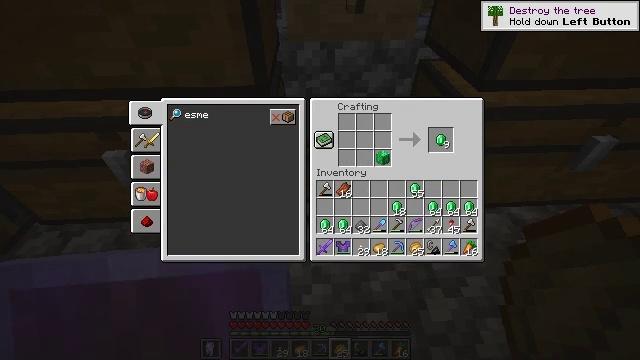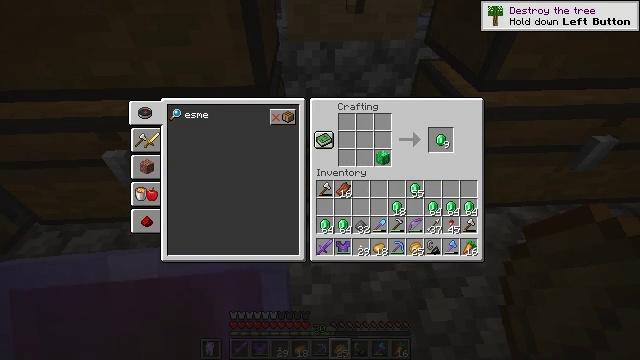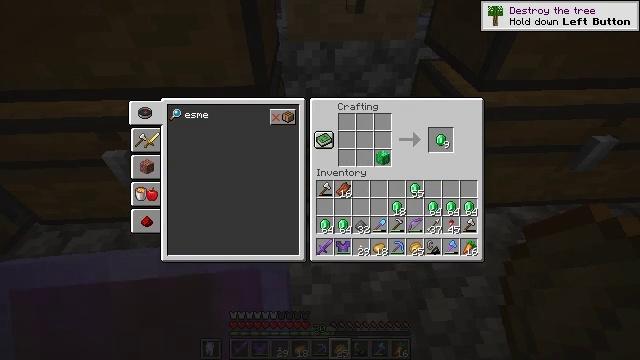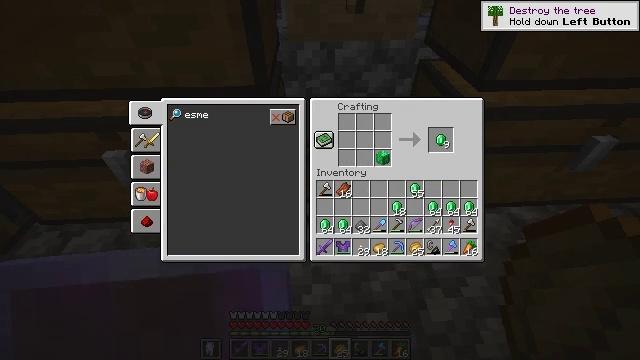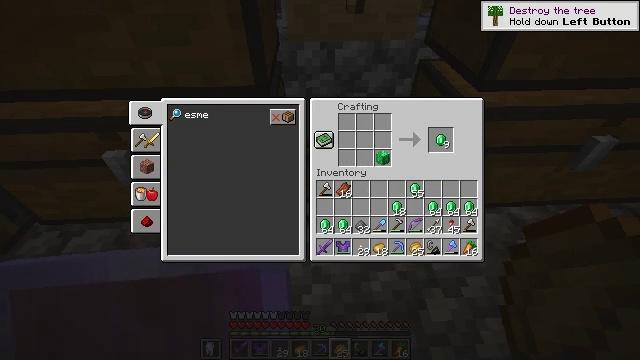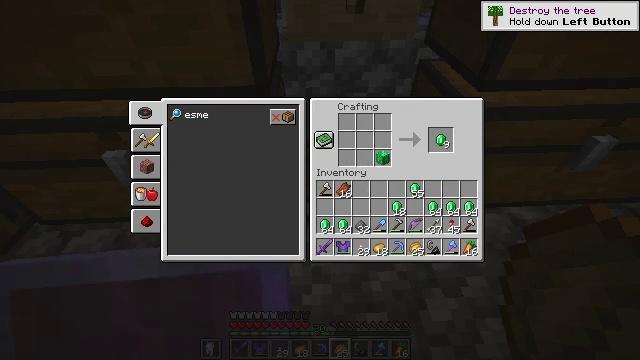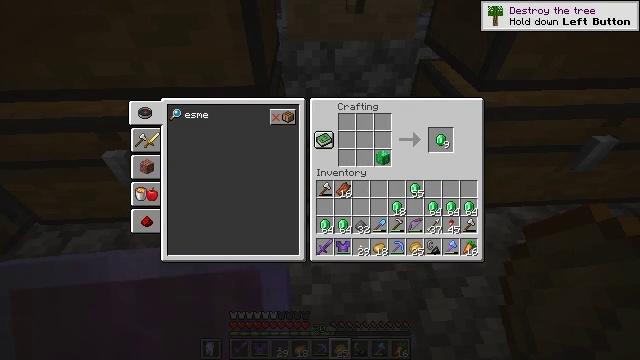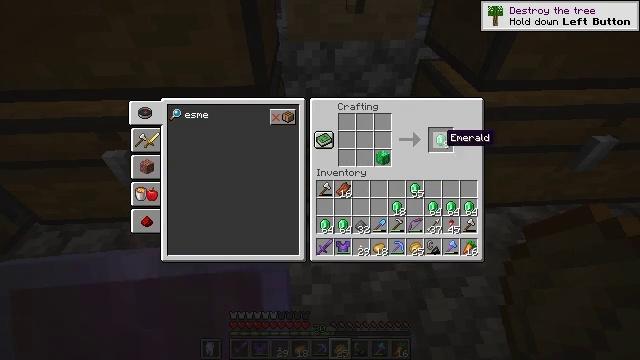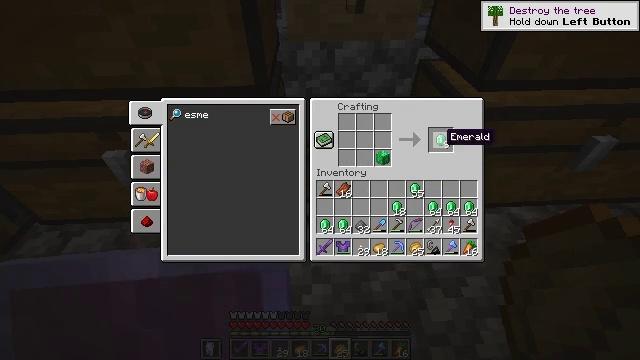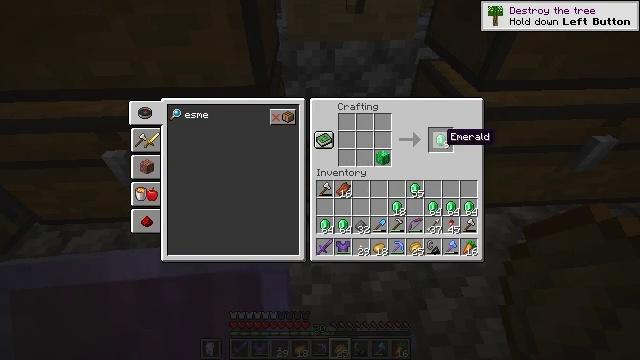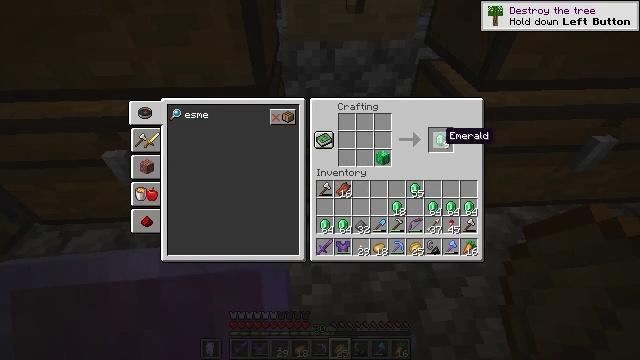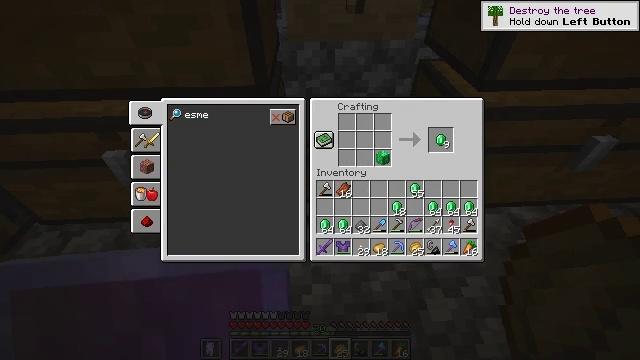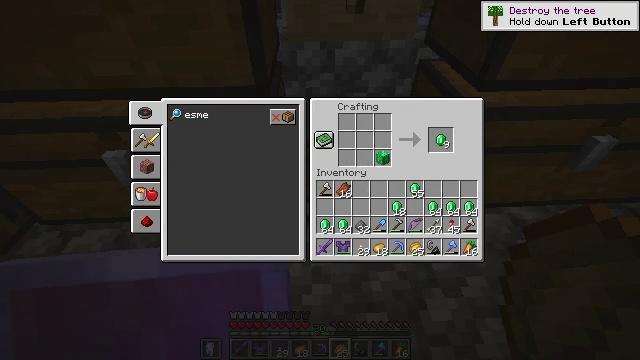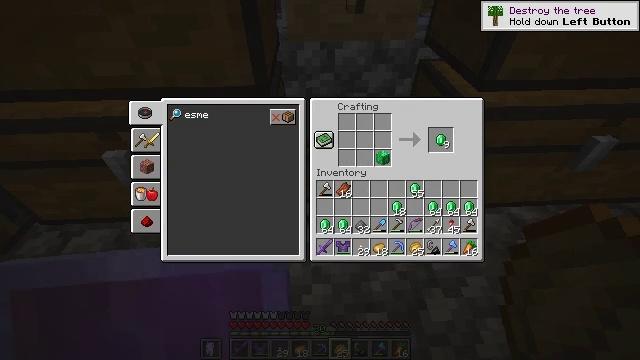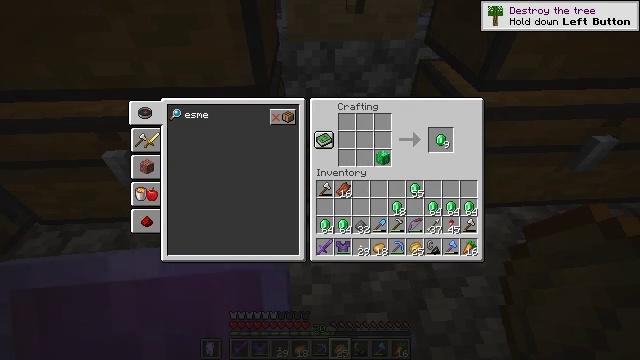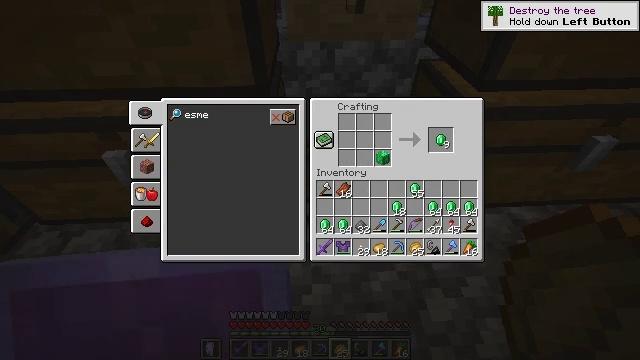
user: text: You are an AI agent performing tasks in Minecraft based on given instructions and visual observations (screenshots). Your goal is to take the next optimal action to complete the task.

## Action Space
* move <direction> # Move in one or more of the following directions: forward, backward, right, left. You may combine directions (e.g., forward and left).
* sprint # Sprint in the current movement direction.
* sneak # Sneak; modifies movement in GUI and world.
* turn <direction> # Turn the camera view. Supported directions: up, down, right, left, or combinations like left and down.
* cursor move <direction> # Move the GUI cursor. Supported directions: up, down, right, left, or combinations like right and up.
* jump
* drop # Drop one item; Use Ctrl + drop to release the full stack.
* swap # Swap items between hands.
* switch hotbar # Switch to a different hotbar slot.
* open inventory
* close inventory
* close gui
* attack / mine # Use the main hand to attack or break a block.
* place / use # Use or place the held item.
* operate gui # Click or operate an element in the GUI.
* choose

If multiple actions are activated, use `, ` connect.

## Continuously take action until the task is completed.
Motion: motion action
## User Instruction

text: Make an emerald block from emeralds in the crafting grid.
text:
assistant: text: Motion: no_op
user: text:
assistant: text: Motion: no_op
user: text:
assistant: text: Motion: no_op
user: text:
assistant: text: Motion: no_op
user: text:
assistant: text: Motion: no_op
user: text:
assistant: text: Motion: no_op
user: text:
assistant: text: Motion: no_op
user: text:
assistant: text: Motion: no_op
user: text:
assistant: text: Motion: no_op
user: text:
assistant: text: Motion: no_op
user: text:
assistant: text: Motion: cursor move left
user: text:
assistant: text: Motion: no_op
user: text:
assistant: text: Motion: no_op
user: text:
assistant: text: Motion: no_op
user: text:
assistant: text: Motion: cursor move left
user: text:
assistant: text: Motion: no_op
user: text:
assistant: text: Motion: no_op
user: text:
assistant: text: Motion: no_op
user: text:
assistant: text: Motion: no_op
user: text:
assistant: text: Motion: no_op
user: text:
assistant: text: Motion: no_op
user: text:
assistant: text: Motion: no_op
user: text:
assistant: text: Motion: no_op
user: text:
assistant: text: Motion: no_op
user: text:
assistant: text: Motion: no_op
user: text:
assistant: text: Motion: no_op
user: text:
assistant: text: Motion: no_op
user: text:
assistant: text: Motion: no_op
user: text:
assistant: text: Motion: no_op
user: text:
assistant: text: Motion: no_op